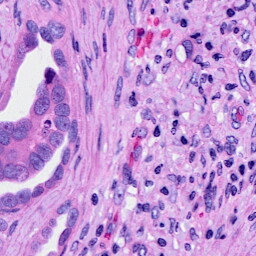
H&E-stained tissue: Ovarian